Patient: sex M, age 48
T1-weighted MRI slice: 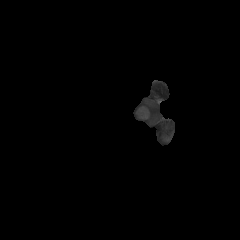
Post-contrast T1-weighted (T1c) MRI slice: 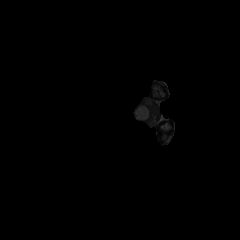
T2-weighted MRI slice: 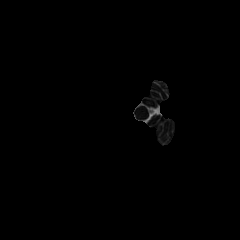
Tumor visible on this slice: no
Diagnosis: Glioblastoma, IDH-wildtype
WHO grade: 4